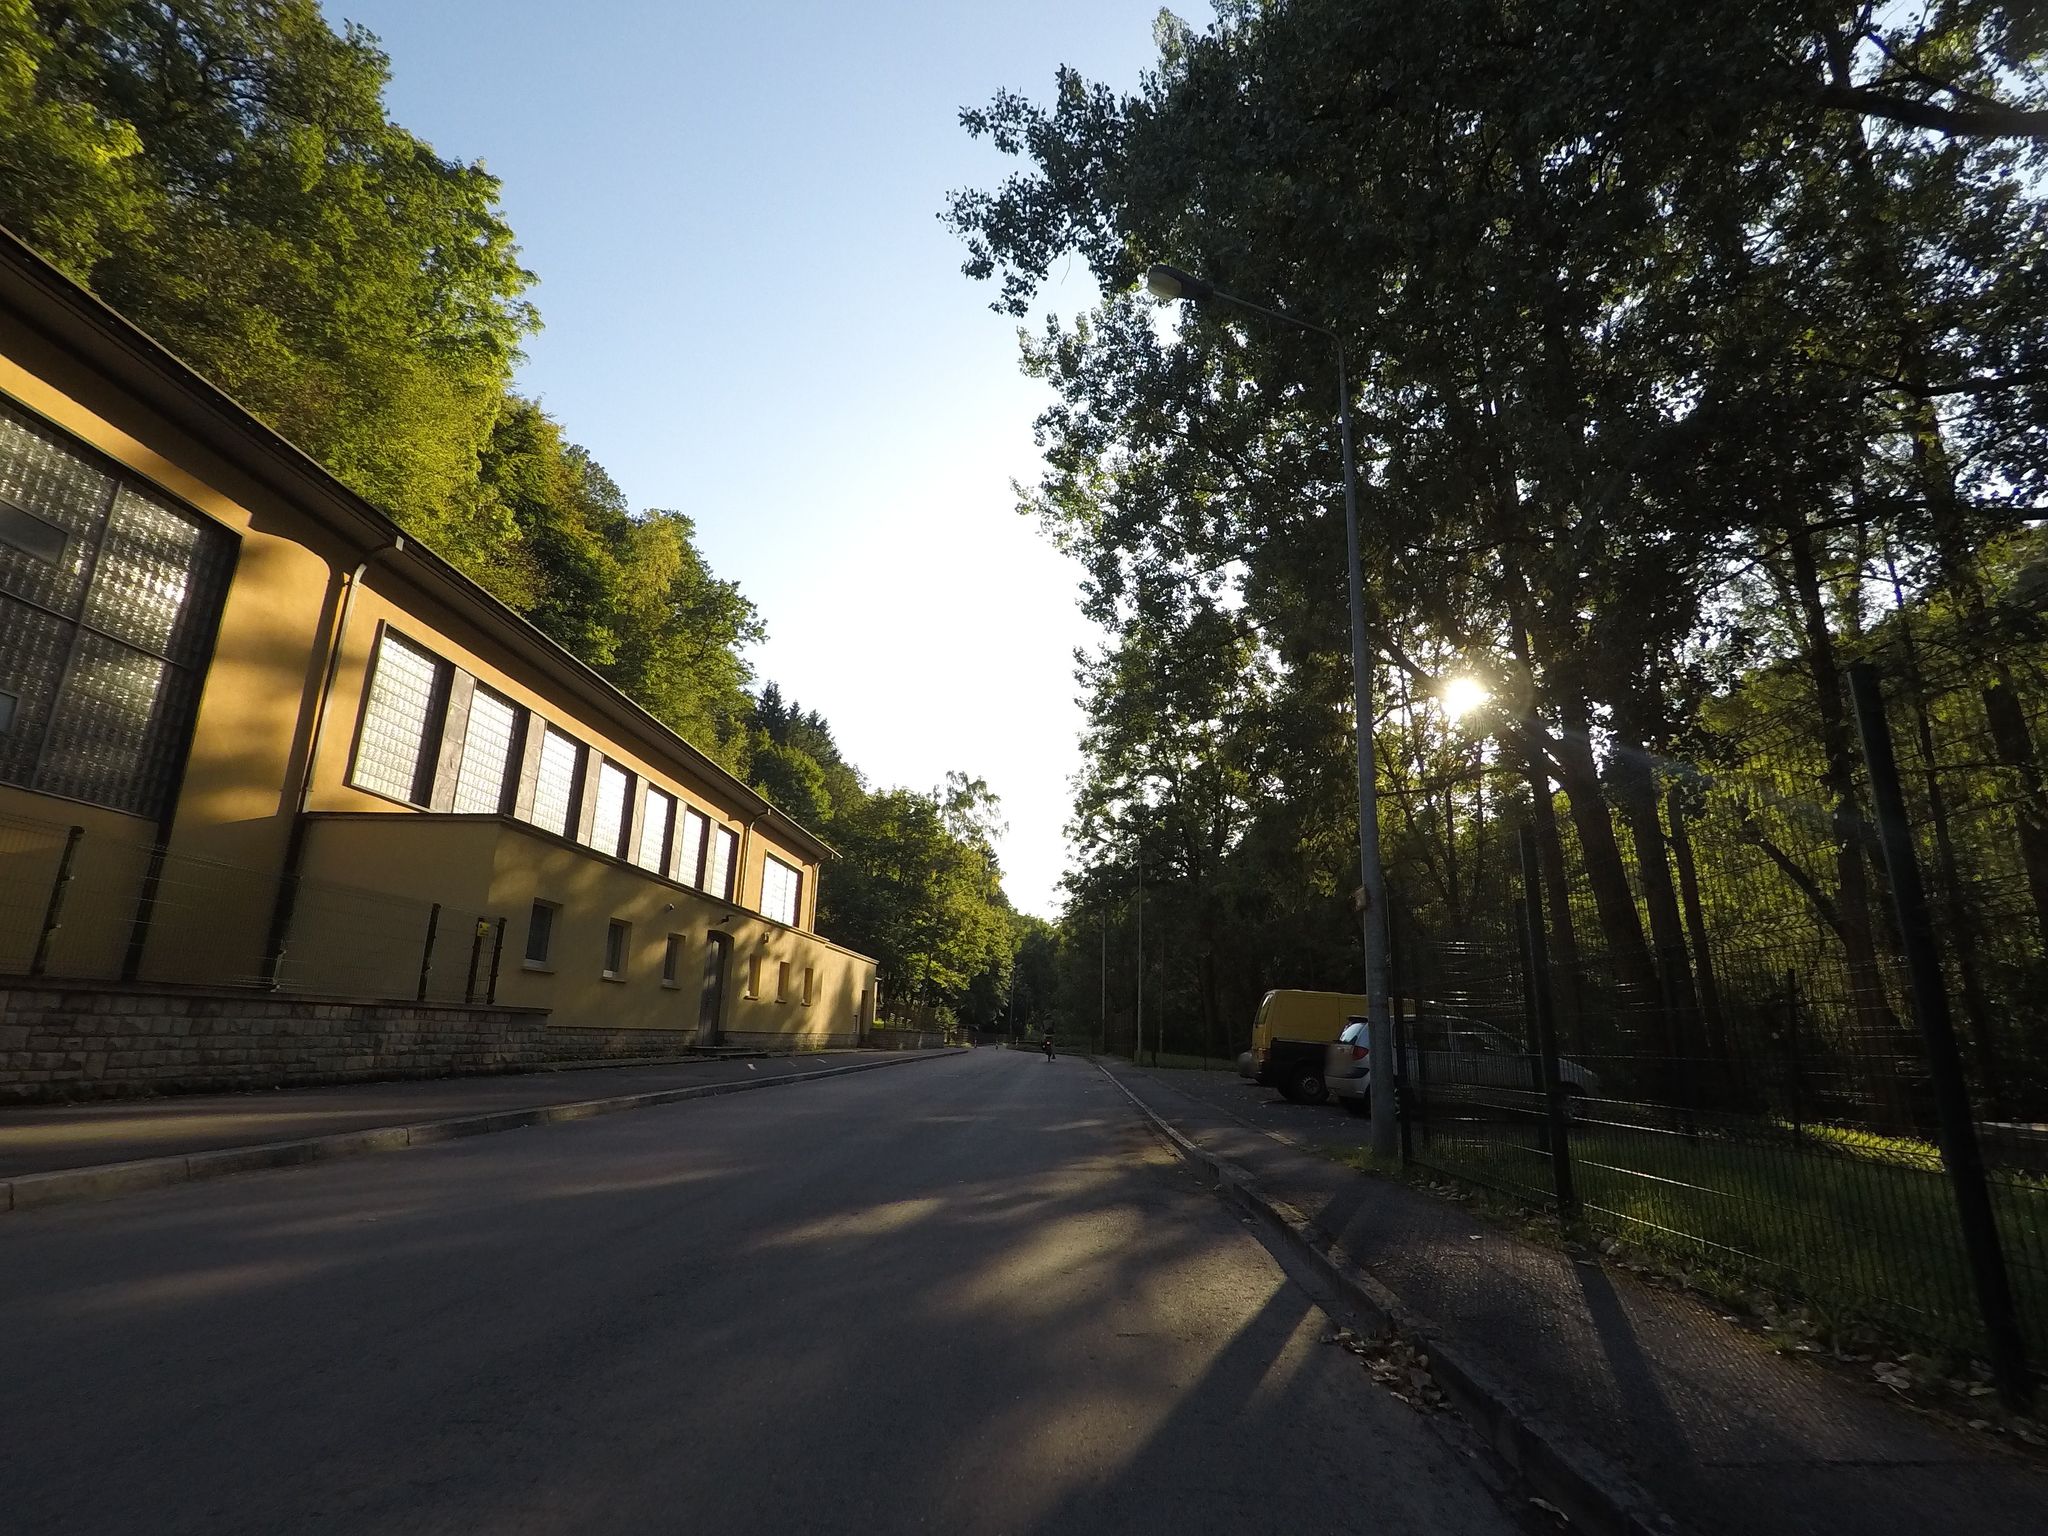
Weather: clear
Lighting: day
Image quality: good
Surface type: cycling surface
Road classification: cycleway, residential
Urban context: urban centre
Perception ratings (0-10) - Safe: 1.55, Lively: 1.97, Beautiful: 8.24, Boring: 8.5, Depressing: 3.04, Wealthy: 3.57